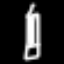
Label: pencil